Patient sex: M
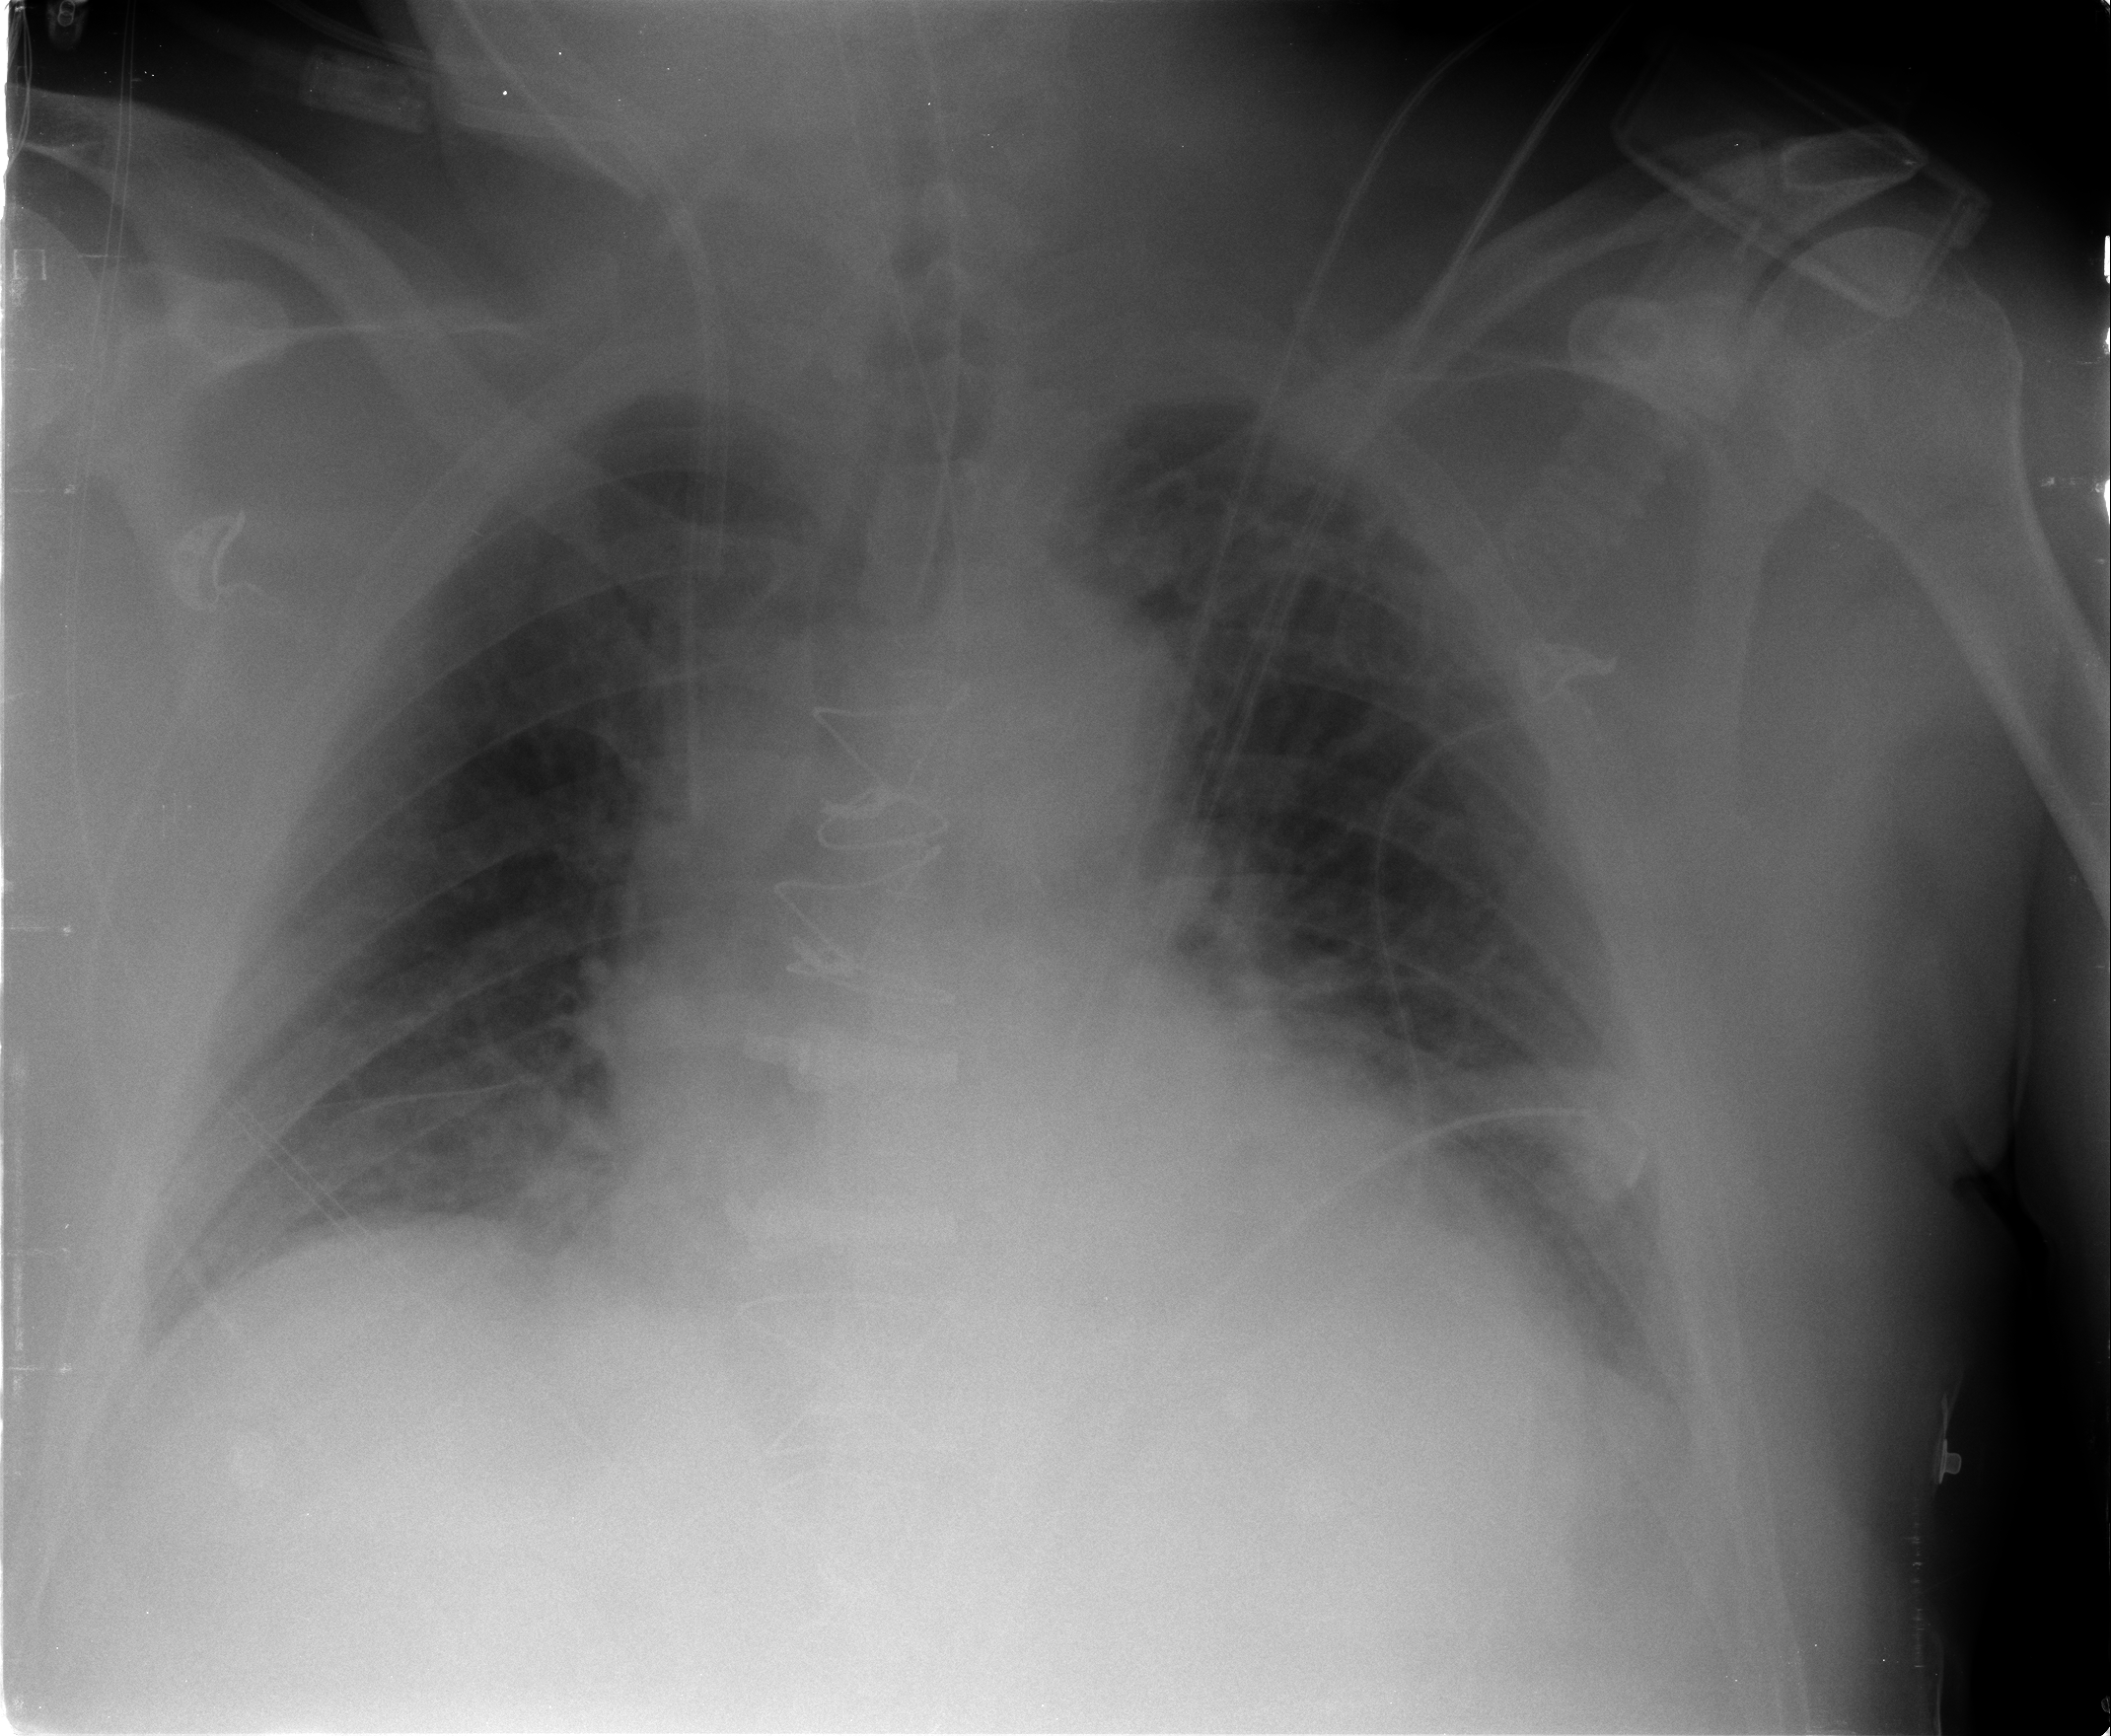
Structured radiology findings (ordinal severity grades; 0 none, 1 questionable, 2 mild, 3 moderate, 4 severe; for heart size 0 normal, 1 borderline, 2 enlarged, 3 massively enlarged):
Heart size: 0
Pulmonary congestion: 0
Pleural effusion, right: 0
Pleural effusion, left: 0
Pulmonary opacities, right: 0
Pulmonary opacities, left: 0
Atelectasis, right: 0
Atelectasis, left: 1